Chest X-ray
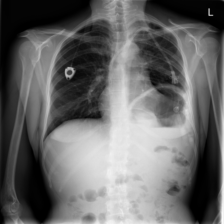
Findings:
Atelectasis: negative
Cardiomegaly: negative
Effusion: negative
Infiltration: negative
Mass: positive
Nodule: negative
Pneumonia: negative
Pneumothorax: negative
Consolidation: negative
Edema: negative
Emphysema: negative
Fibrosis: negative
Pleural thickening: negative
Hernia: negative